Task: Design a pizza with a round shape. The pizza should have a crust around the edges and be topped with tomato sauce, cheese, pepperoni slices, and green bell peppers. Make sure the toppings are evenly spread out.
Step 425:
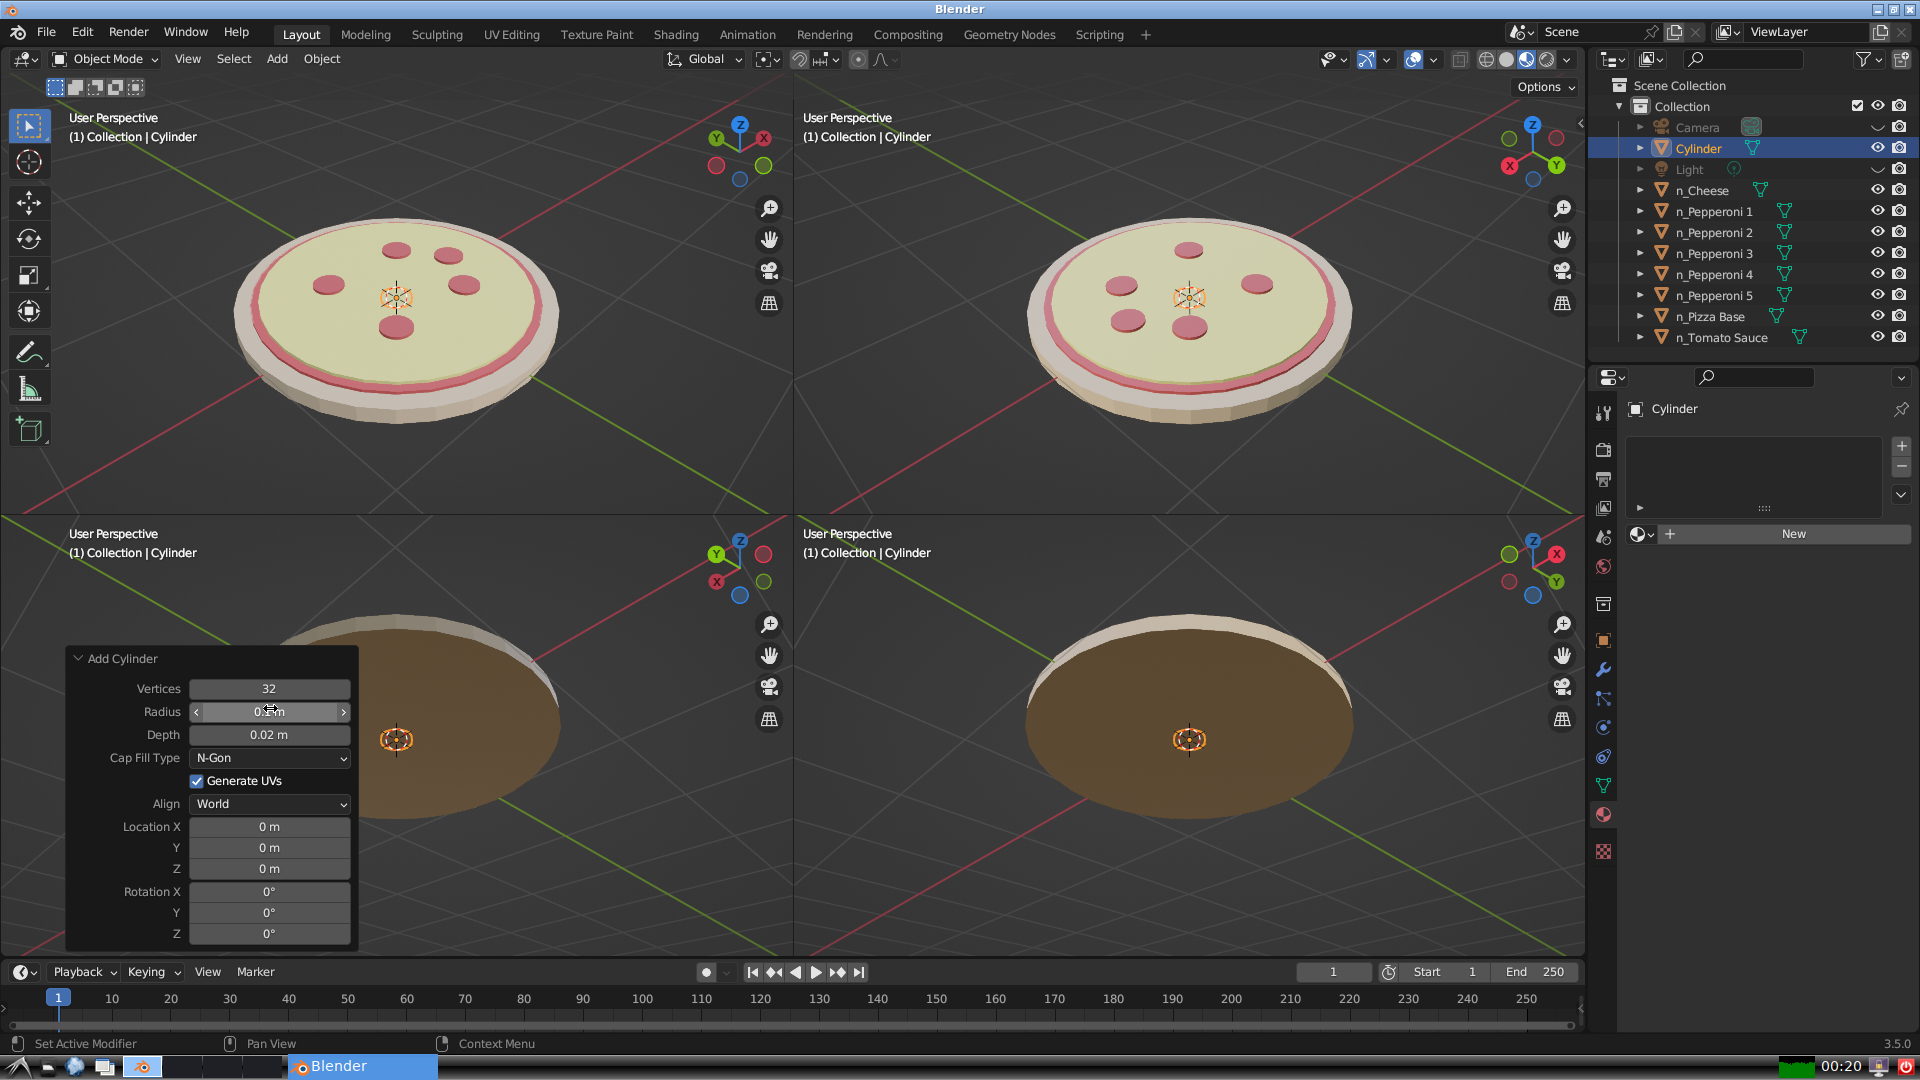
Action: {"mouse_move": [960, 540]}